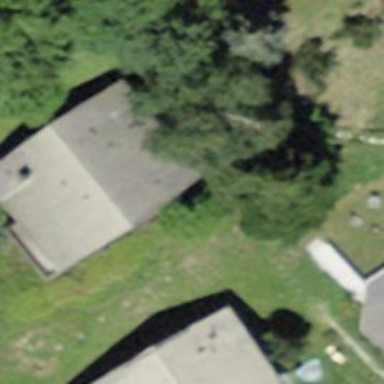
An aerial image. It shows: Detached building.